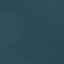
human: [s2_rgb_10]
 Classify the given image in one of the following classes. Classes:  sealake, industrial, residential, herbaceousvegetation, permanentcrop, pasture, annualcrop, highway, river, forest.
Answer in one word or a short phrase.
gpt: SeaLake